Question: I've seen a lot of domains designed with circular reference. The image below describes a simple example for understand the question: A company has employees and departments and a department has employees, who belong to a department.
Logically, the model allows a employee who works for a company be related with a department of another company - of course, hypothetically, if business logic validation fails.
In some more complex cases, and according to the business rules, I don't see another way to model.
Is it acceptable?
Thanks in advance.

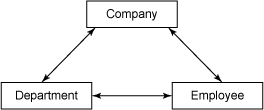
Answer: It is absolutely fine to have such kind of circular association.
Of course there are lots of pitfall that shoot your feet. However with extra cautious such kind of relationship is fact not always harmful.
Things that you need to pay extra attention includes:
- - 'Company''Company-Department''Company-Employee''Department''Department-Employee'- 'Employee''Department''Employee''Department''Department''Employee'- 'Department#addEmployee(Employee)''Employee#addDepartment(Department)''Department#addEmployee(Employee)'
Still, if you can manage to make it uni-directional and non-circular, it is always easier to handle.